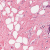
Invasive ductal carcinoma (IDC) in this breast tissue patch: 0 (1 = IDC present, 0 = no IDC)